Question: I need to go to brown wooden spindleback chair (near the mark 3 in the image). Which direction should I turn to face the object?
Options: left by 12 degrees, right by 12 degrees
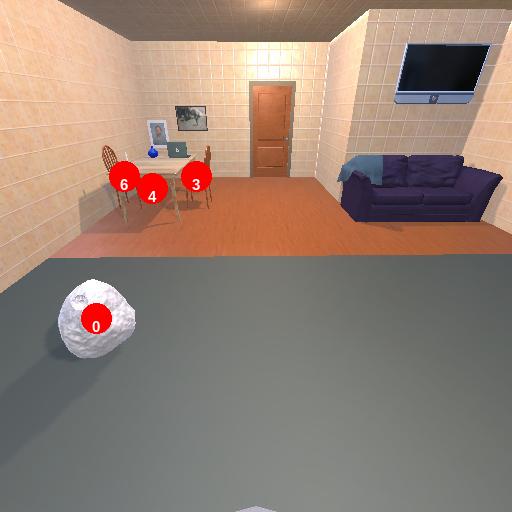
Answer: left by 12 degrees